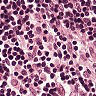
Metastatic tissue present: no